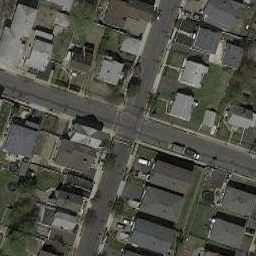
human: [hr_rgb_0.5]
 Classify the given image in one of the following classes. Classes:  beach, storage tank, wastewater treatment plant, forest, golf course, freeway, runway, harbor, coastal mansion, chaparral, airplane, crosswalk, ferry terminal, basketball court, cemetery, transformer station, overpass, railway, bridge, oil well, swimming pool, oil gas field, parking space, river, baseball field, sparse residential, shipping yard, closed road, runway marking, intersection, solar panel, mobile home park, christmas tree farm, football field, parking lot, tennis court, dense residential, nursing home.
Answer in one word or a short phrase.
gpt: intersection